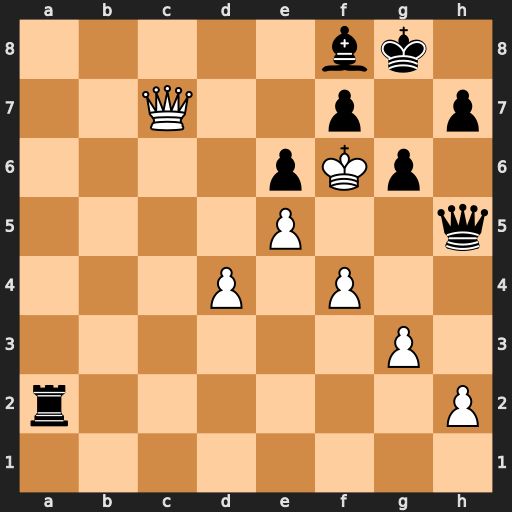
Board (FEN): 5bk1/2Q2p1p/4pKp1/4P2q/3P1P2/6P1/r6P/8
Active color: w
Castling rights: -
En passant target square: -
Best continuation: Qxf7+ Kh8 Qxf8#